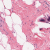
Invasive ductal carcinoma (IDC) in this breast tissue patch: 0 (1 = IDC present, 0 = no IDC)